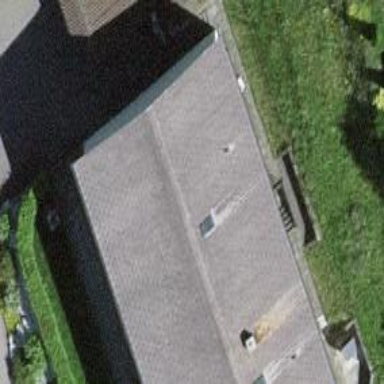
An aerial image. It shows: Residential building.